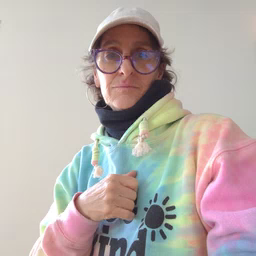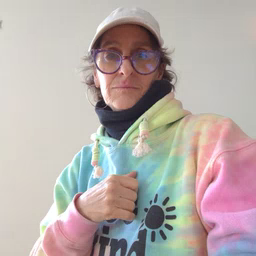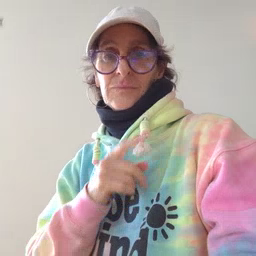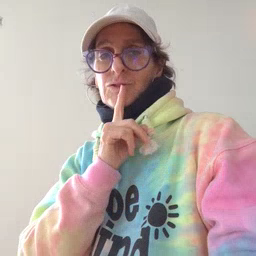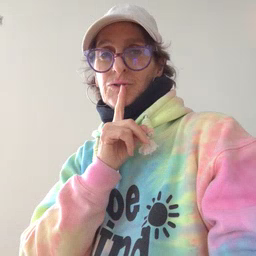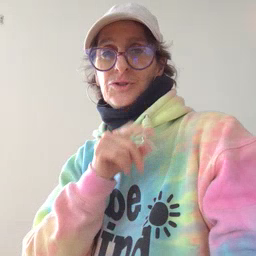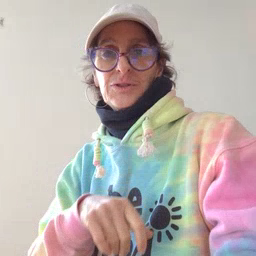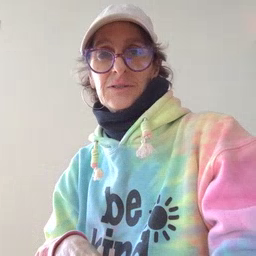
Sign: shhh